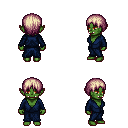
a pixel art fantasy rpg character, female body template, orc, green skin, blue robe, gold greaves, white blonde plain hairstyle, four views (front, back, left, right), 2x2 character sprite sheet, small pixel art, hard edges, no anti-aliasing